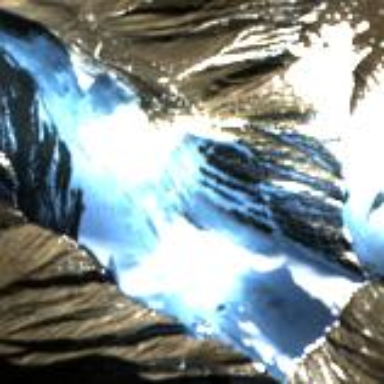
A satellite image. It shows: Stunning view of glacier.